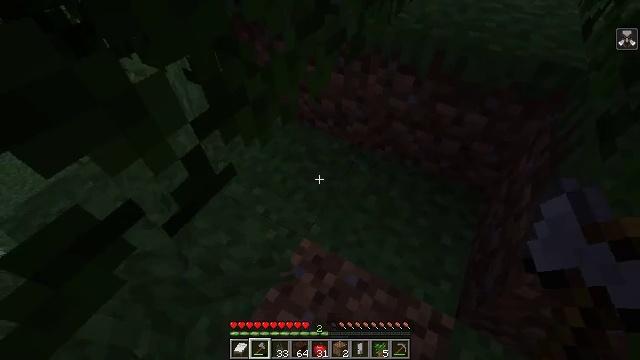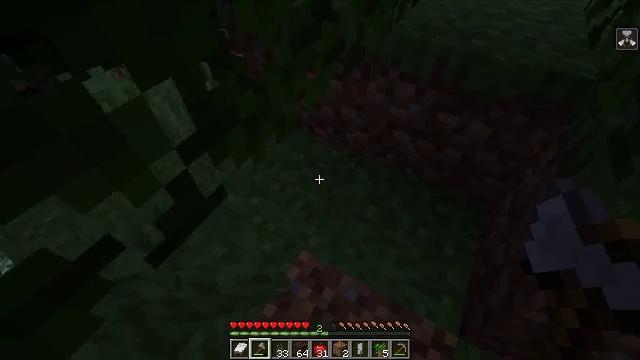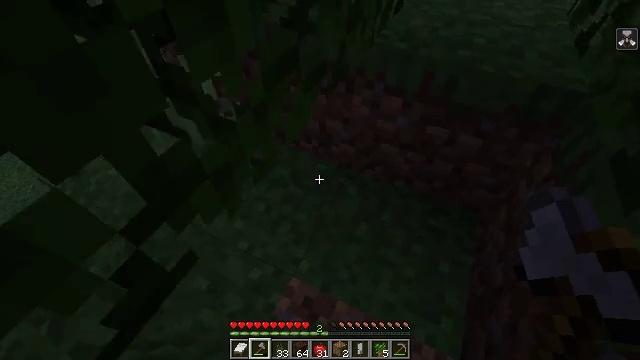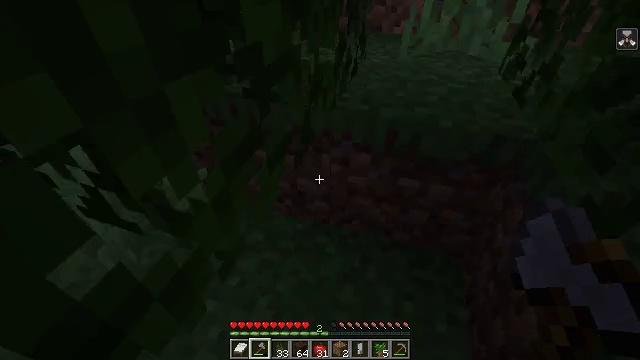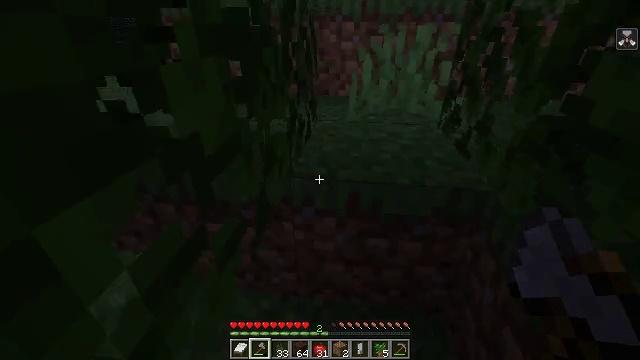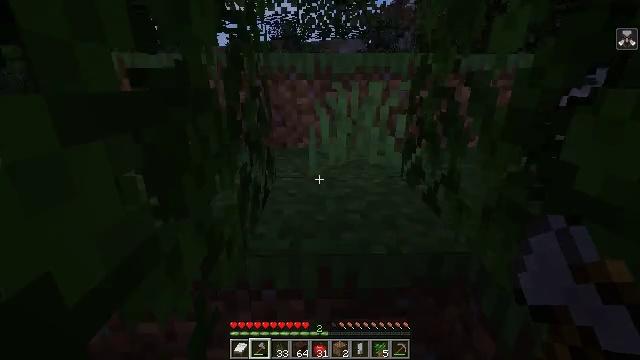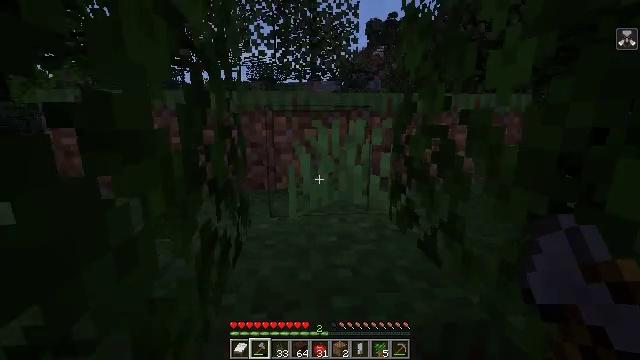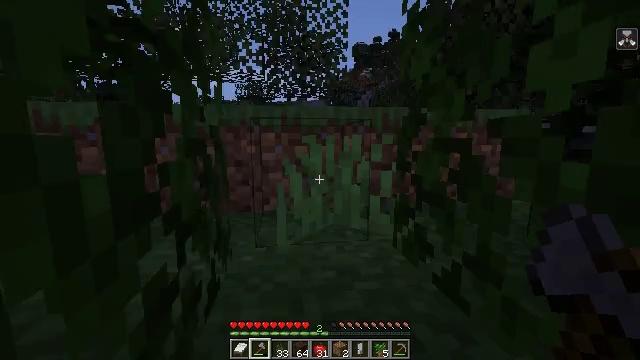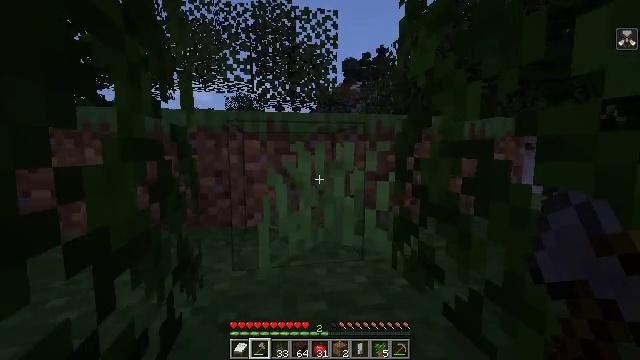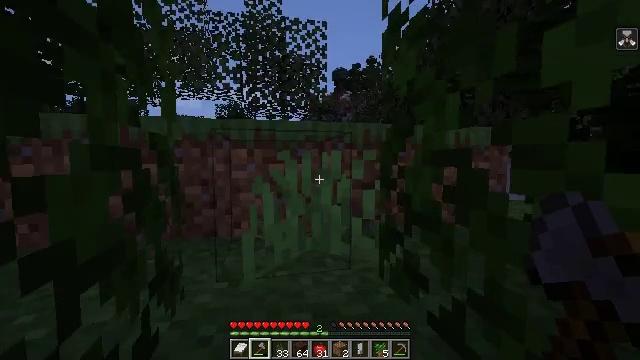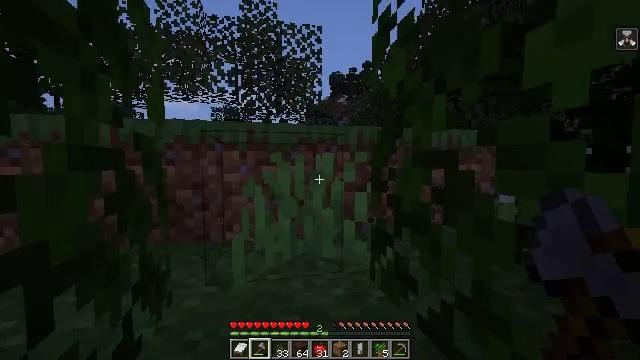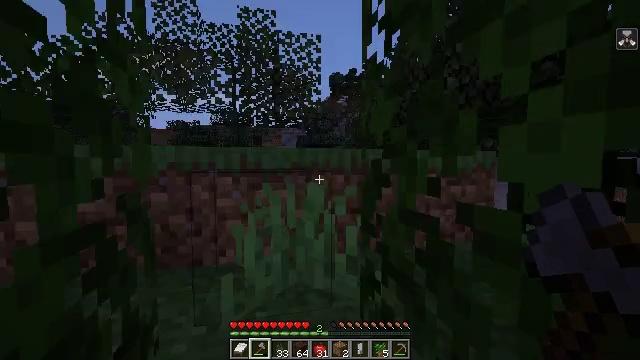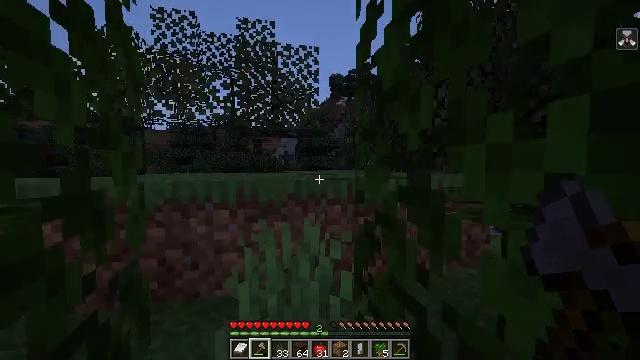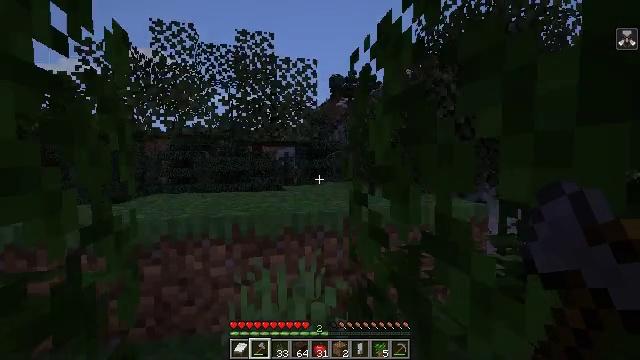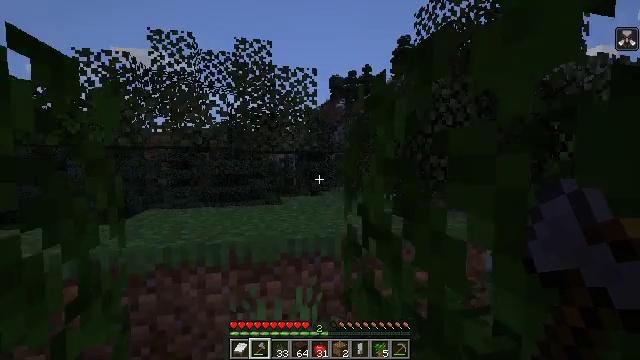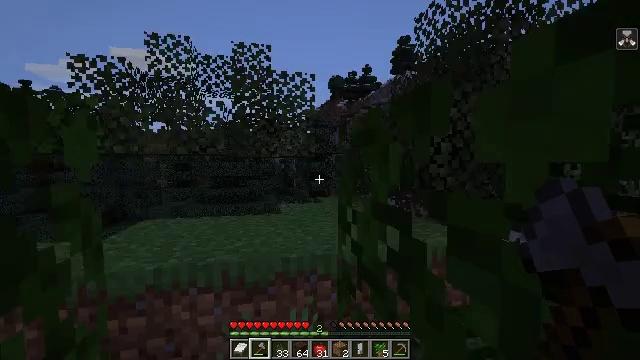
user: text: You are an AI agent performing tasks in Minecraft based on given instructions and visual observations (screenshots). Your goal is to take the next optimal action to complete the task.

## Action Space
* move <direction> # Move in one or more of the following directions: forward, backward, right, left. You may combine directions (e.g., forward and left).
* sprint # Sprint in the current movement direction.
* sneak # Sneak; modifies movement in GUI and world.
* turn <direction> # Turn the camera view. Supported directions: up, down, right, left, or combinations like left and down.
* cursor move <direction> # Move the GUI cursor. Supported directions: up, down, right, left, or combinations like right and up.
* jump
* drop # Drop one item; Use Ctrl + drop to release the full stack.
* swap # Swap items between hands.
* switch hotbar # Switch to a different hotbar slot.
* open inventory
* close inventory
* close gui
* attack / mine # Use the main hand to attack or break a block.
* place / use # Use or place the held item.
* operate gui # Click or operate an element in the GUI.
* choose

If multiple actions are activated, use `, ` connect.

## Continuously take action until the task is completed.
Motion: motion action
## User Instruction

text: Use your axe to get birch logs.
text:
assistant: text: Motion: move forward
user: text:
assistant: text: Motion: move forward, turn right
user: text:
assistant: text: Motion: move forward, turn right and up
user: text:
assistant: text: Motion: move forward, turn right and up
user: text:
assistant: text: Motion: move forward, turn right and up
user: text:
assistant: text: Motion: move forward, turn right and up
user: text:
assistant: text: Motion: move forward, turn right and up
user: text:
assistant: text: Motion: move forward, turn right and up
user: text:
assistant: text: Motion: move forward, turn right and up
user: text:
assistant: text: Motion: move forward
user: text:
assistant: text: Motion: move forward, jump
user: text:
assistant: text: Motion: move forward, jump
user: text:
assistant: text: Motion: move forward, jump
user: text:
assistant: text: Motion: move forward, jump
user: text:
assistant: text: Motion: move forward, jump
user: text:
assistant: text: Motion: move forward, jump
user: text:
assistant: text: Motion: move forward
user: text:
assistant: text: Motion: move forward
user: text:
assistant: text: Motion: move forward
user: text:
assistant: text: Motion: move forward and move left
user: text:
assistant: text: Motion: move forward and move left, turn right
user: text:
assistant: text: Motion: move forward and move left, turn right and down
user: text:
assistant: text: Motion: move forward and move left, turn right and down
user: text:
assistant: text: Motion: move forward and move left, turn right and down
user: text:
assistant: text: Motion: move forward, turn right and down
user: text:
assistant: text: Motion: move forward, turn right and down
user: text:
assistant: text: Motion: move forward, turn right and down
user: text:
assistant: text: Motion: move forward, turn right
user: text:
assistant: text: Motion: turn right and up
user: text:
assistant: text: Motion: turn left and up